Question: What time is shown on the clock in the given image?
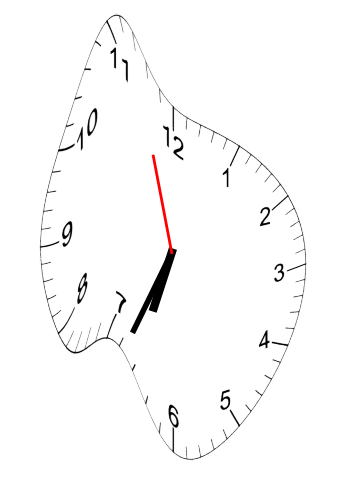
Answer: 06:33:57